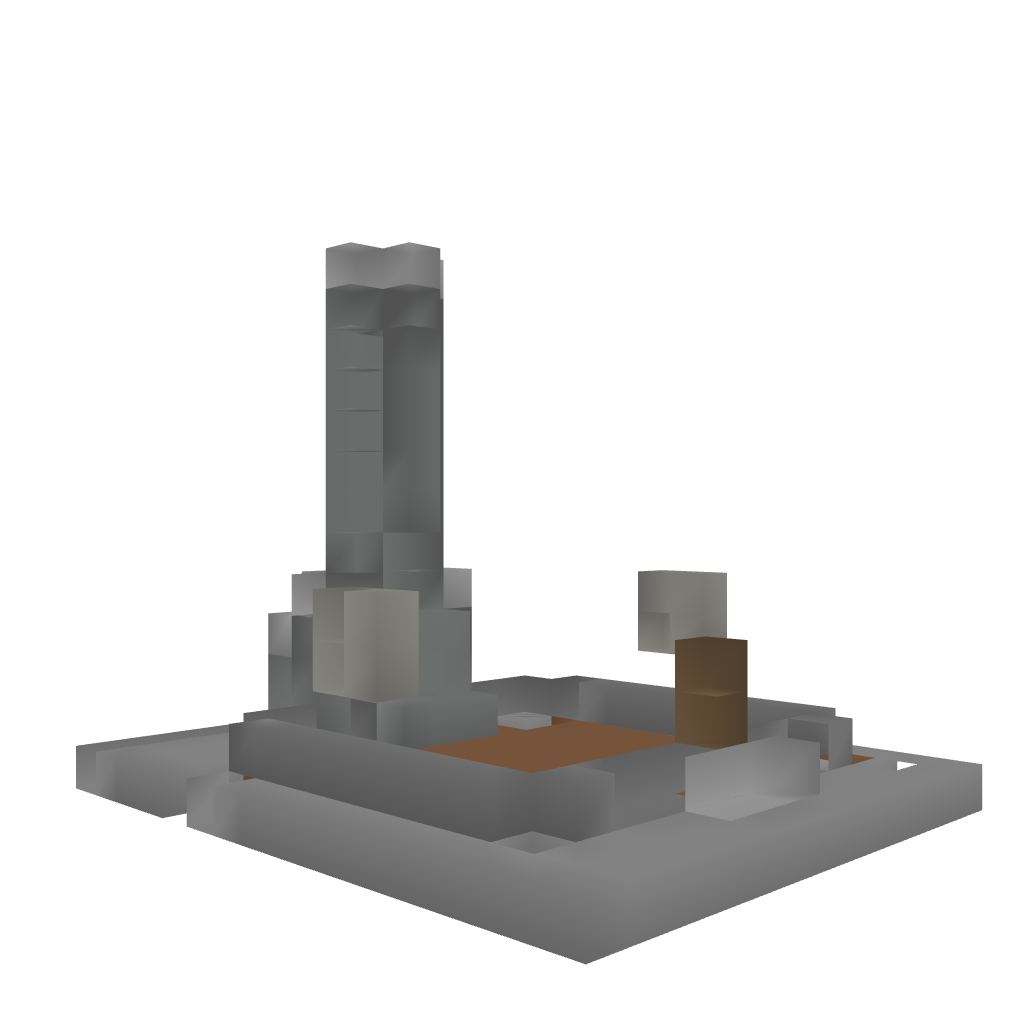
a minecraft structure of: Small Modern House